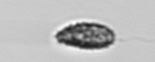
Label: Pseudochattonella_farcimen